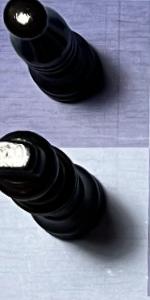
Label: King_Black